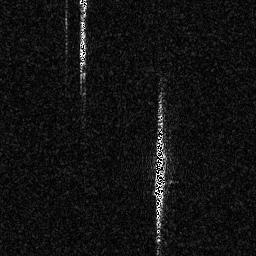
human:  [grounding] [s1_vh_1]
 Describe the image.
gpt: In the satellite image, there is  <ref>1 medium ship </ref> <box>[[58, 52, 65, 88, 0]]</box> located at bottom.